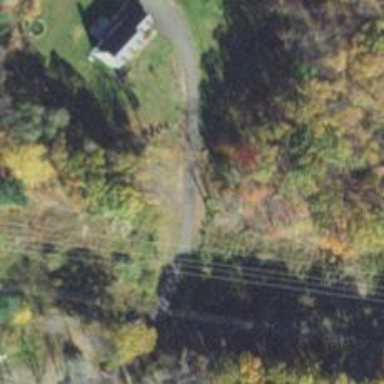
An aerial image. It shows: Driveway leading to service road.